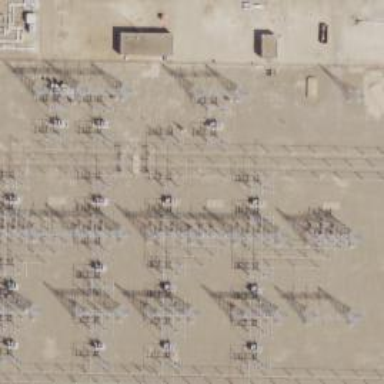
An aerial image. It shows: Switch used for power control.